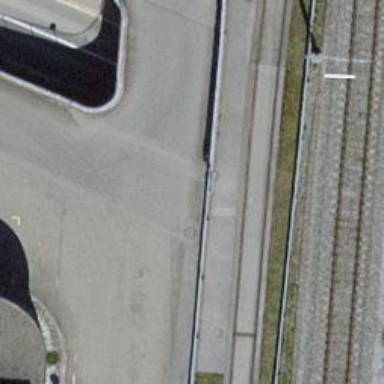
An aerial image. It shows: Single-track spur railway line.